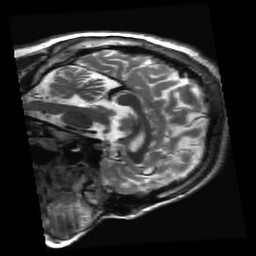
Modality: T2w
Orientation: sagittal
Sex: male
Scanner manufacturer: ge
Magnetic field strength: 3 T
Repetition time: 5 s
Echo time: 0.101 s